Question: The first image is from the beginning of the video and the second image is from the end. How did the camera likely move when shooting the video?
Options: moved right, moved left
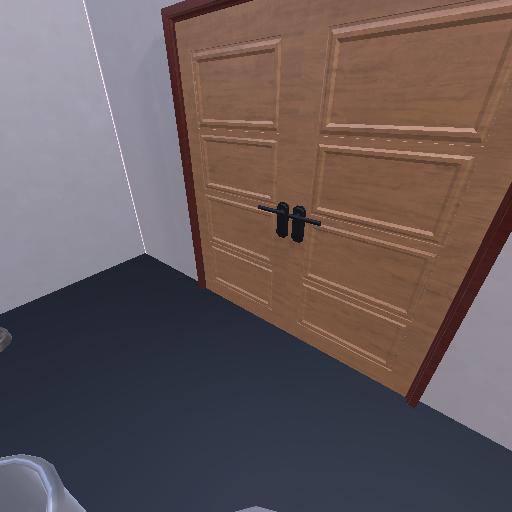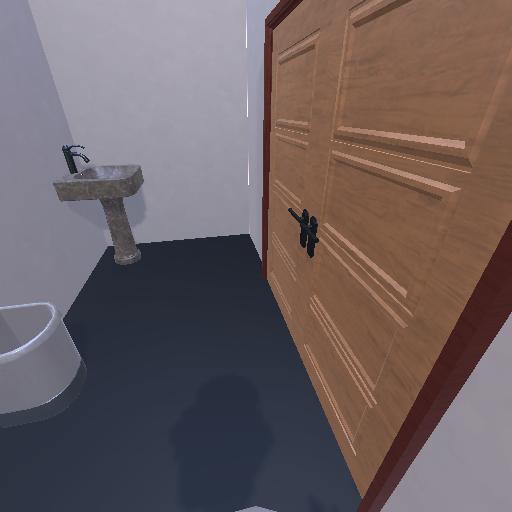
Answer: moved right